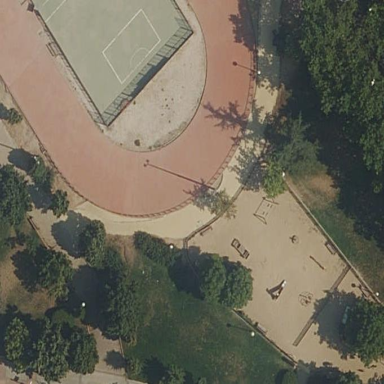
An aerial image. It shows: Playground area for leisure land.